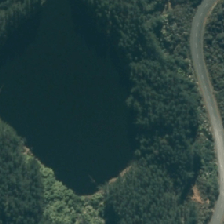
Land cover: lake_pond